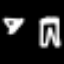
Label: pants